Field crop: tomato
Growth stage: 2
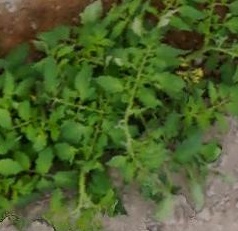
Species: tomato